Aerial crown-view tile of a tropical tree (Barro Colorado Island, Panama), acquired 20240611:
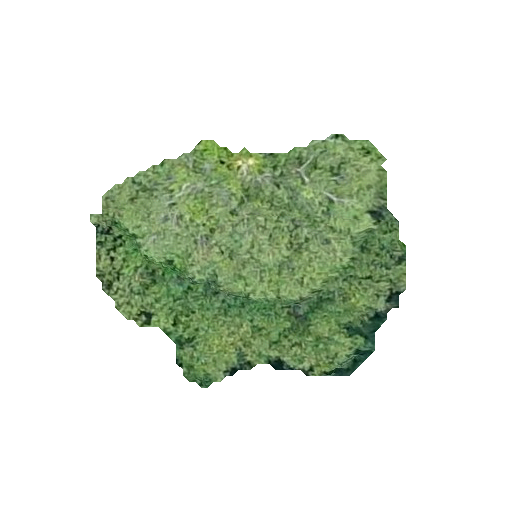
Species: Luehea seemannii
GBIF accepted scientific name: Luehea seemannii
Crown area: 92.255 m²